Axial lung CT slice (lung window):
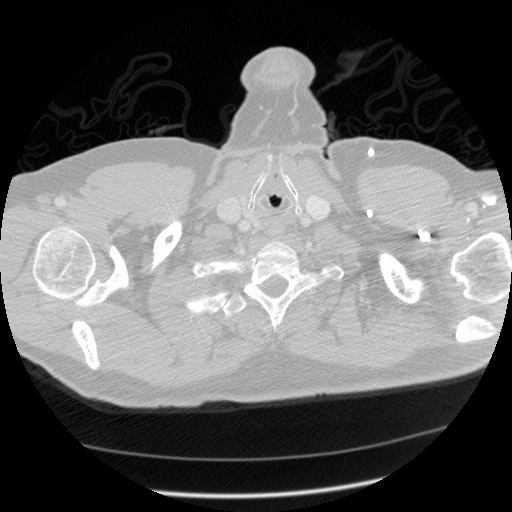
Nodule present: no